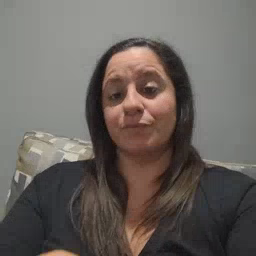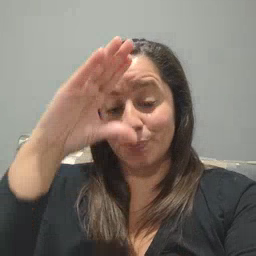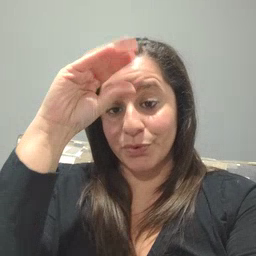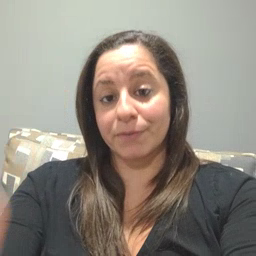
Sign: boy